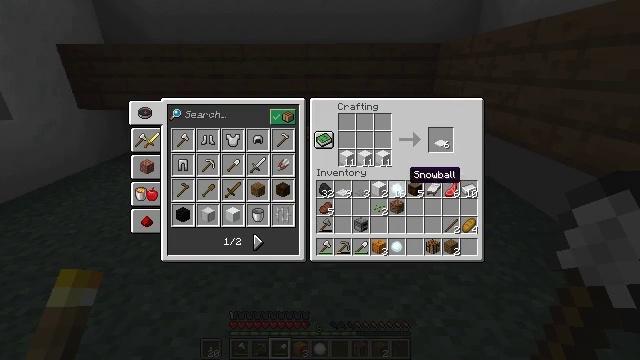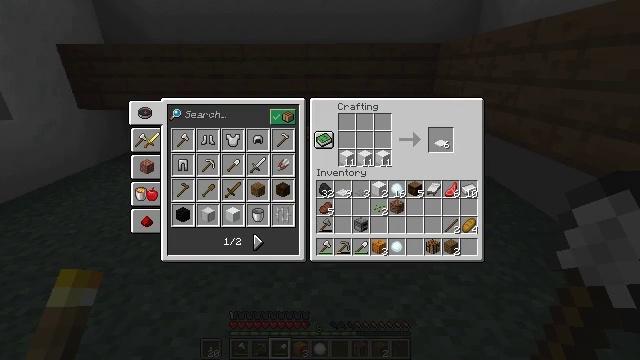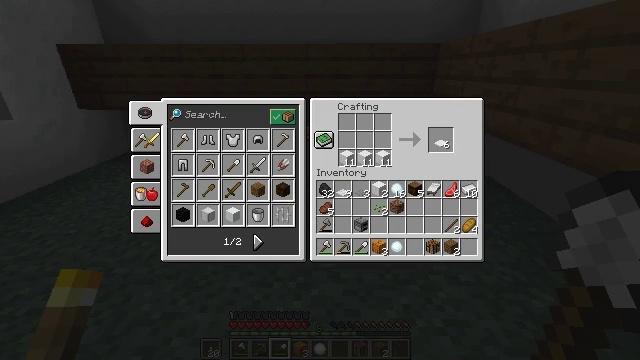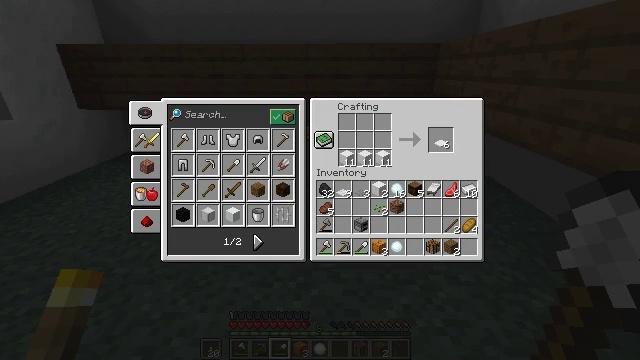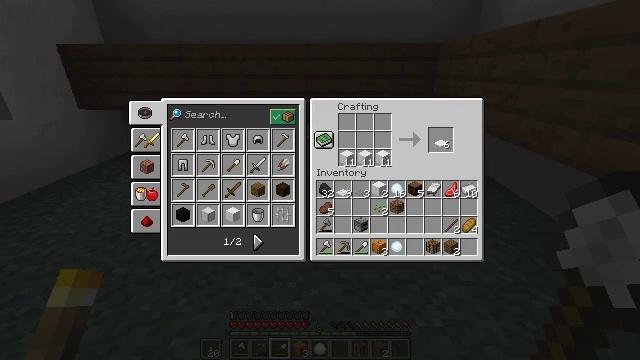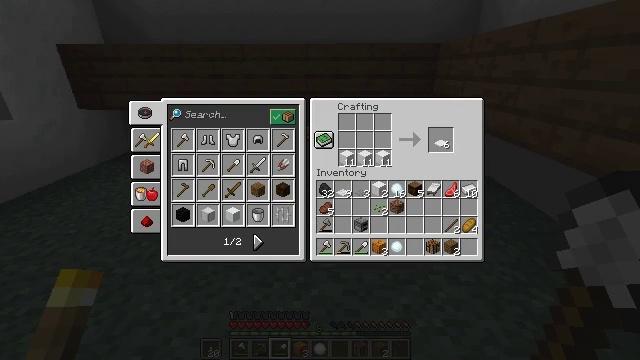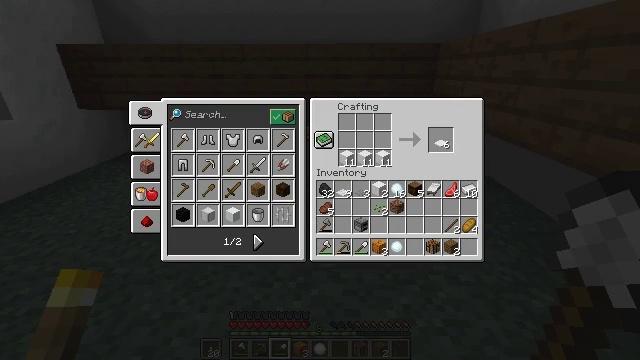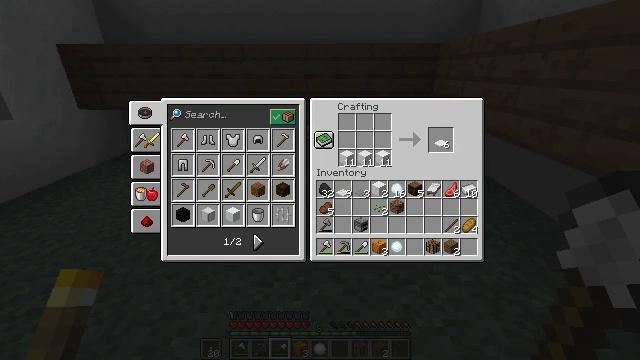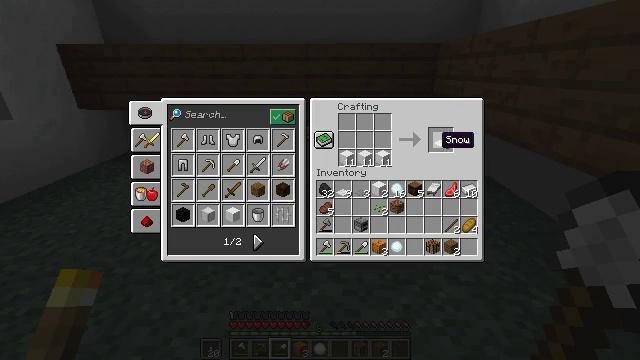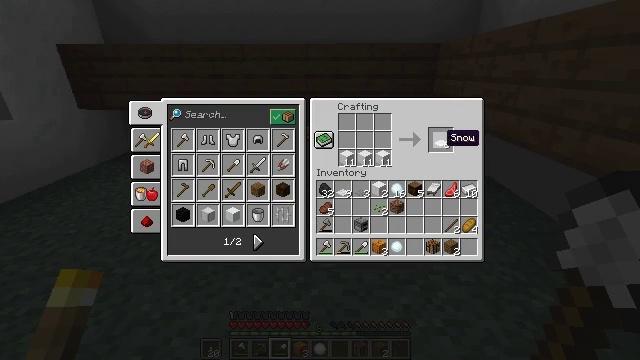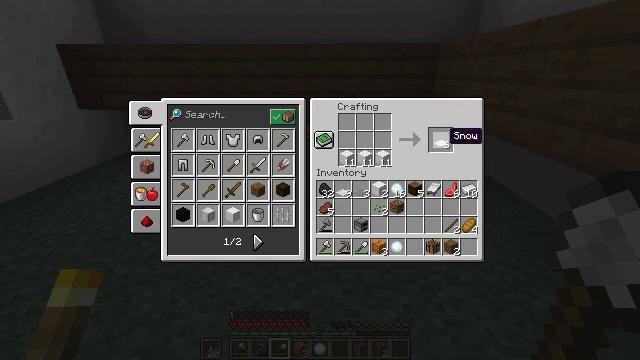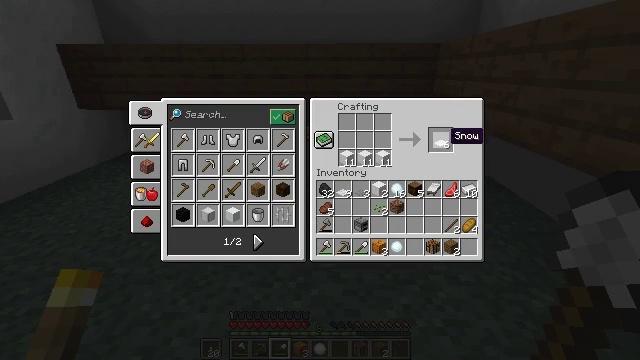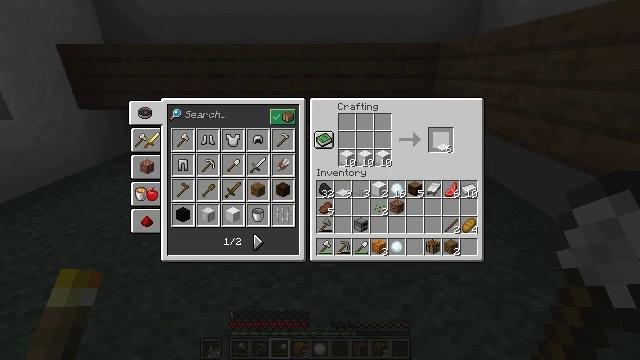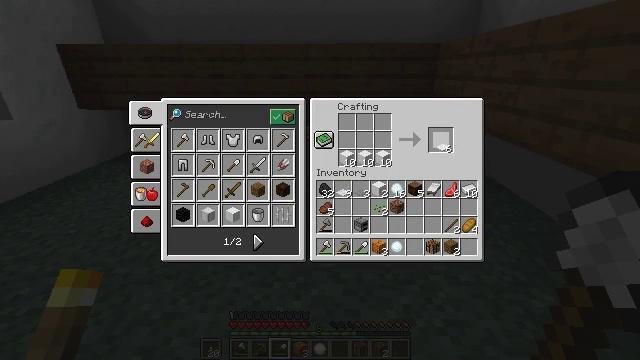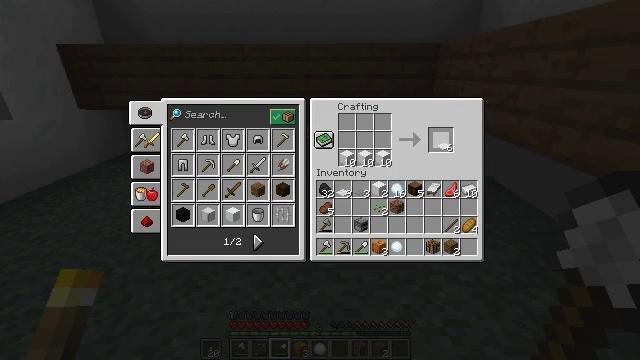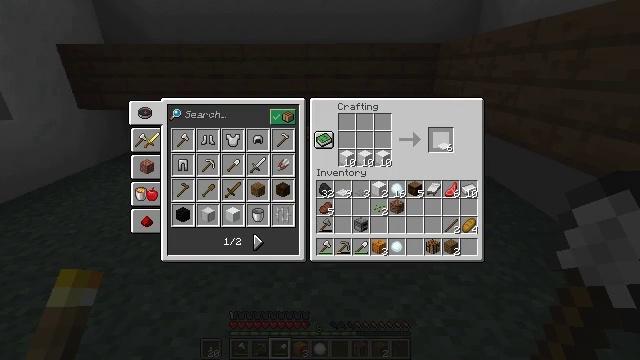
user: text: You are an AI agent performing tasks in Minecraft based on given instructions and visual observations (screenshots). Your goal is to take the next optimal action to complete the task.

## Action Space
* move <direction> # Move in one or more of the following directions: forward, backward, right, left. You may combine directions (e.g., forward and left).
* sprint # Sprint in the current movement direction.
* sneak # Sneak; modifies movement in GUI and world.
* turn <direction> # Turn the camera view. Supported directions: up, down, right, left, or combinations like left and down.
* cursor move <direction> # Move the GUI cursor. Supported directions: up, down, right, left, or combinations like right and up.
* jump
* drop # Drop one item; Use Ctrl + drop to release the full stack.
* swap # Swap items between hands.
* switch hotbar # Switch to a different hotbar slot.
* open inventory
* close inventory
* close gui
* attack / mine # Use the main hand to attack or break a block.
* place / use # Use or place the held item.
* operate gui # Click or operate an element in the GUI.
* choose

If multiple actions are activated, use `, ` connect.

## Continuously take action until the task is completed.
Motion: motion action
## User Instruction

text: Craft snow by using four snowballs.
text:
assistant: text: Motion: cursor move right and up
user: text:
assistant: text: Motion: cursor move right and up
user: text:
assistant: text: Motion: no_op
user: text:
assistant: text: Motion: no_op
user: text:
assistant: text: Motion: no_op
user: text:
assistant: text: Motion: no_op
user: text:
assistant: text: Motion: no_op
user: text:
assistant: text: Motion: no_op
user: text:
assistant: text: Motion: no_op
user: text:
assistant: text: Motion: no_op
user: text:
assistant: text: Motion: no_op
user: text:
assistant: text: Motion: operate gui
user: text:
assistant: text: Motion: operate gui
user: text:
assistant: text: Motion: no_op
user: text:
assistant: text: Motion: no_op
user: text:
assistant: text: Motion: operate gui
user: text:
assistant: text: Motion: operate gui
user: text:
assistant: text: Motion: no_op
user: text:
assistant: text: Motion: no_op
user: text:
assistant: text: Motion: operate gui
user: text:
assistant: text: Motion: operate gui
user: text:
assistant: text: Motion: operate gui
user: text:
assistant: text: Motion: no_op
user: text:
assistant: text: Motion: no_op
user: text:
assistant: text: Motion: operate gui
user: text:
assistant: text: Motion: operate gui
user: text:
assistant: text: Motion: operate gui
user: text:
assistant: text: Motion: no_op
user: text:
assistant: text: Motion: operate gui
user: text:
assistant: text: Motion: operate gui